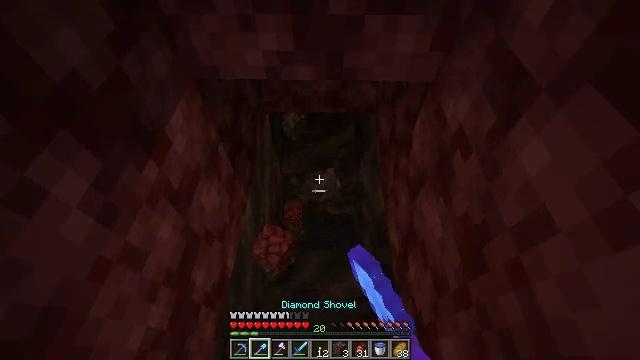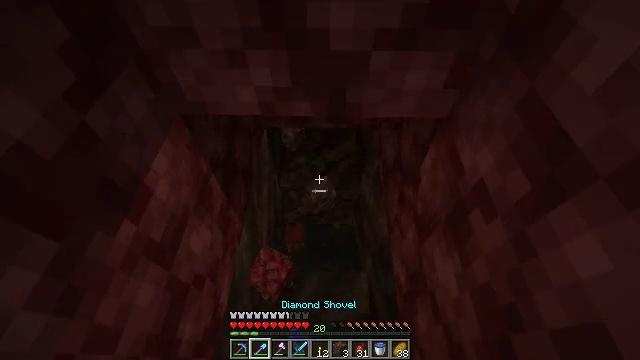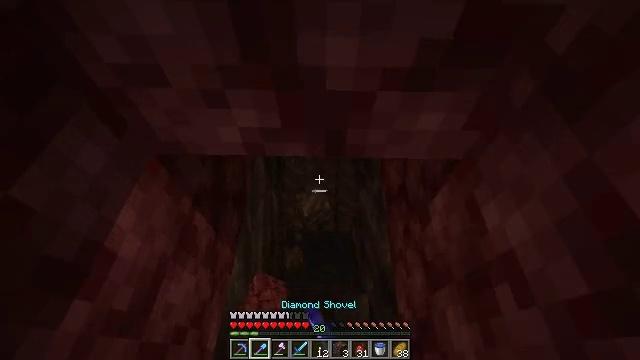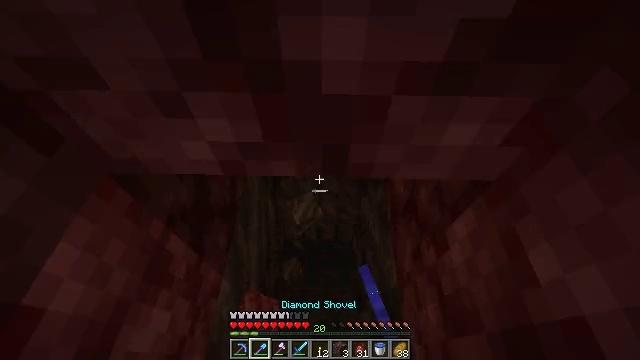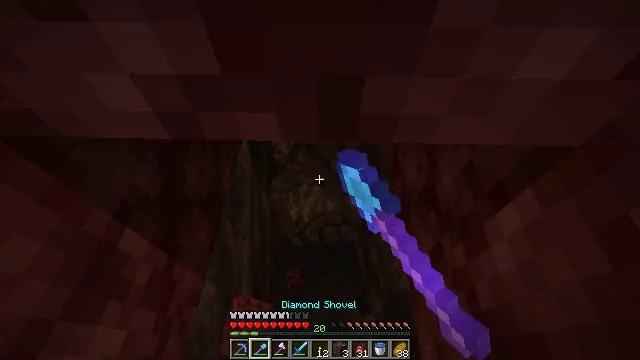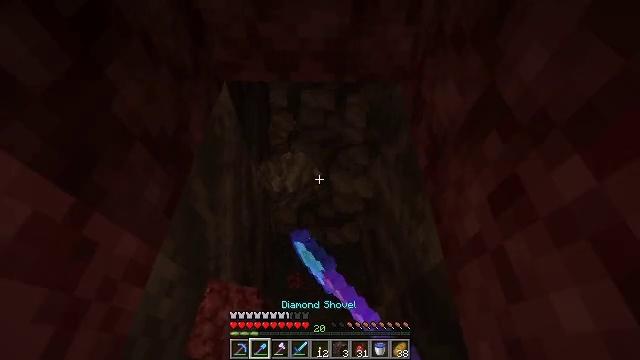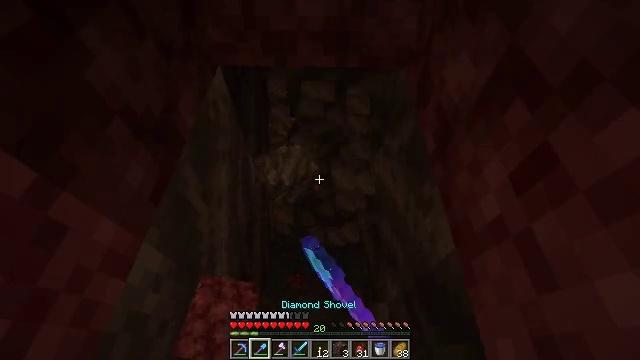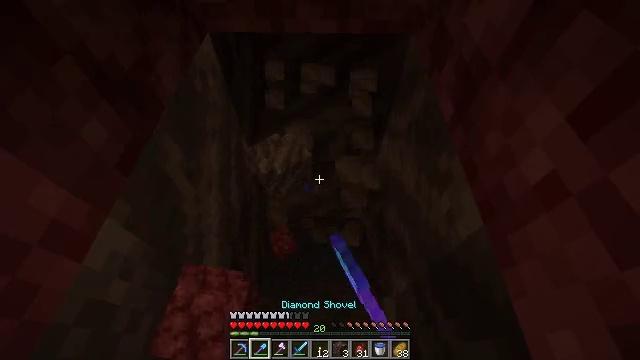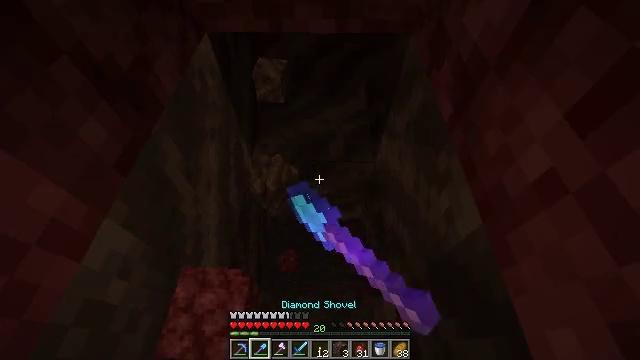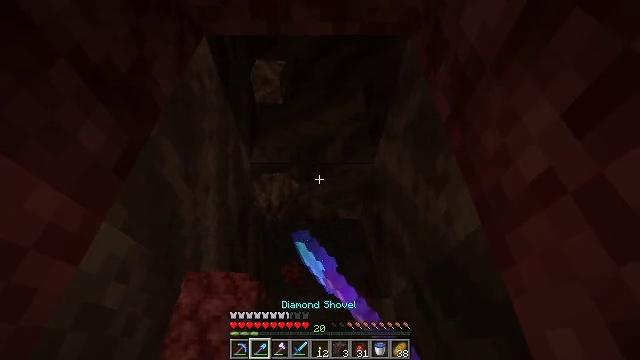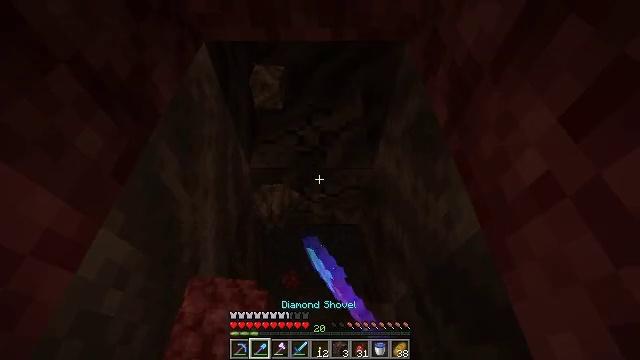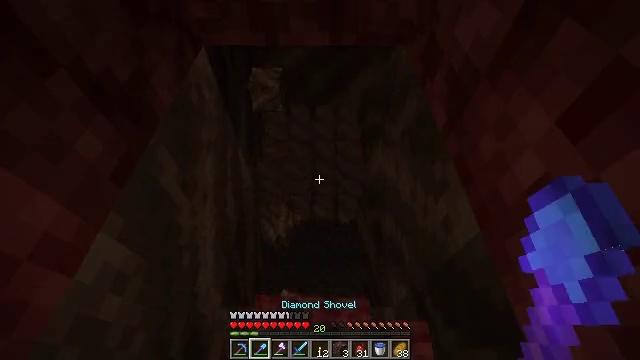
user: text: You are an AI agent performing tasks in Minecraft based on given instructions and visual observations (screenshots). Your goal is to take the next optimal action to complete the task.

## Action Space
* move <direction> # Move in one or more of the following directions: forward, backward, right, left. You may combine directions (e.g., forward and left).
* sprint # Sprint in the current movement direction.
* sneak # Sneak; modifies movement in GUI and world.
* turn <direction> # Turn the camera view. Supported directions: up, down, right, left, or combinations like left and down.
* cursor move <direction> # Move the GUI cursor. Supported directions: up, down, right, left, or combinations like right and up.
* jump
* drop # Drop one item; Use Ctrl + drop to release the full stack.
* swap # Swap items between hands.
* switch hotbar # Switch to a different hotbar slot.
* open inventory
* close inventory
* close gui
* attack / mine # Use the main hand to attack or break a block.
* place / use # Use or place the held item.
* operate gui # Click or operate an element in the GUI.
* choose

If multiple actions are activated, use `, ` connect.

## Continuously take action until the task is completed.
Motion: motion action
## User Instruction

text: Remove layers of soul soil.
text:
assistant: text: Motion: move forward, attack / mine
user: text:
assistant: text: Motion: move forward, attack / mine
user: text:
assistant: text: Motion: attack / mine
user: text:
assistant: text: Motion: attack / mine
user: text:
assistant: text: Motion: attack / mine
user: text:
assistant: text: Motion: attack / mine
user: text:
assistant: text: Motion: attack / mine
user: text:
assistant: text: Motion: attack / mine
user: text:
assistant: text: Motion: attack / mine
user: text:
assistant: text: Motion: turn up, attack / mine
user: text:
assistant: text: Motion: attack / mine
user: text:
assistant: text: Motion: attack / mine